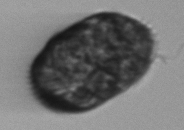
Label: Margalefidinium